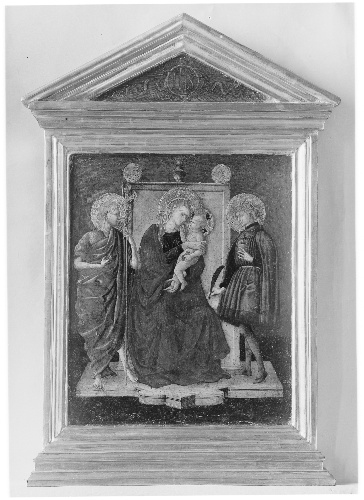
Title: Madonna and Child Enthroned with Saint John the Baptist and Another Saint
Artist: Italian (Florentine) Painter
Artist bio: second quarter 15th century
Object type: Painting
Classification: Paintings
Medium: Tempera and gold on wood
Dimensions: Overall, with engaged frame, 29 3/4 x 17 1/8 in. (75.6 x 43.5 cm); painted surface 17 1/8 x 14 1/4 in. (43.5 x 36.2 cm)
Department: European Paintings
Credit line: Gift of Georges Brauer, 1906
Accession year: 1906
Repository: Metropolitan Museum of Art, New York, NY
Tags: Madonna and Child|Saint John the Baptist|Saints